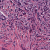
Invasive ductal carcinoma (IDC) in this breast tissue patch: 1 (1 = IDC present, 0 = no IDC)